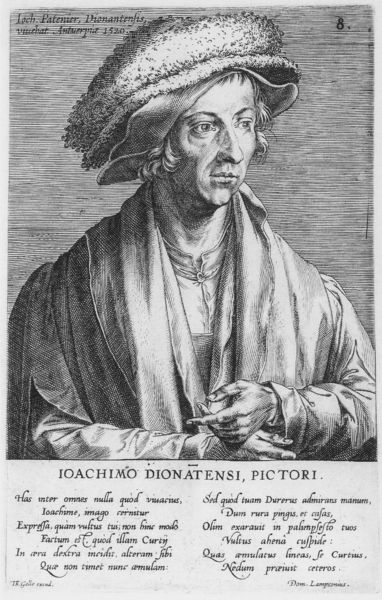
Titel: Joachim Patenier (aus Lampsonius)
Künstler: Karl van Mander
Schlagwörter: hand, mann, weiß, finger, hut, nase, schwarz, zeichnung, mütze, augen, kragen, bild, bildnis, hände, porträt, schauen, haare, renaissance, schrift, dichter, maler, druck, schwarz weiß, text, gedicht, gelehrter, dürer, kupferstich, latein, holbein, joachim, pictori, 1520, baldung, ioachimo, joachim patinier